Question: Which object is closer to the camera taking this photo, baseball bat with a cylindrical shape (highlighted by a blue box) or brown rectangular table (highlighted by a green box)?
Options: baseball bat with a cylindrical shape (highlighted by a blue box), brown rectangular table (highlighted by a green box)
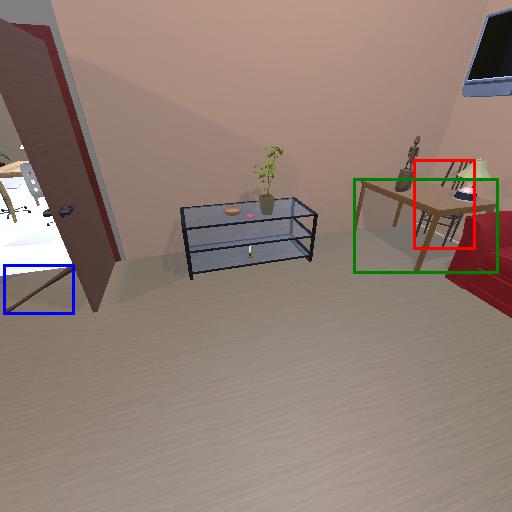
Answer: baseball bat with a cylindrical shape (highlighted by a blue box)